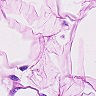
Metastatic tissue present: no